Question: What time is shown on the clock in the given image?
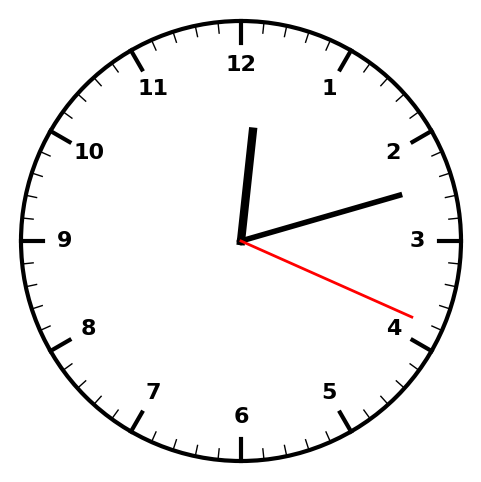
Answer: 12:12:19